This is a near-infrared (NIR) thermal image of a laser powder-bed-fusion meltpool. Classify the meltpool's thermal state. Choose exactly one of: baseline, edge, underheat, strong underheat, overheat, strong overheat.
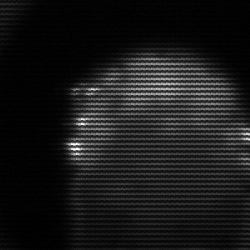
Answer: edge